Aerial crown-view tile of a tropical tree (Barro Colorado Island, Panama), acquired 20250915:
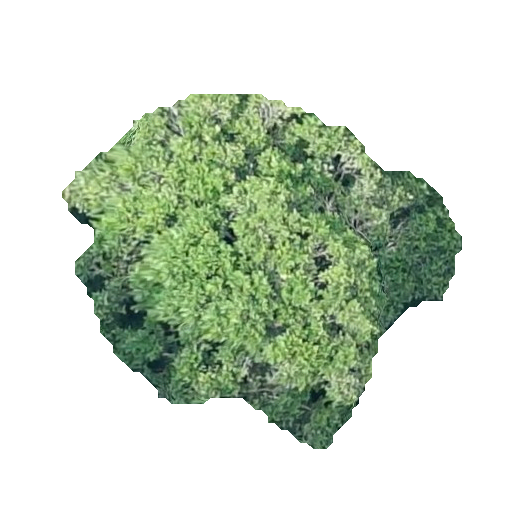
Species: Poulsenia armata
GBIF accepted scientific name: Poulsenia armata
Crown area: 131.801 m²